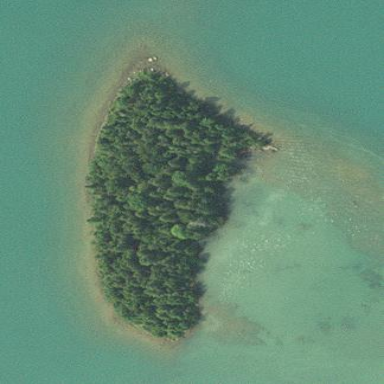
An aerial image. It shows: Islet.